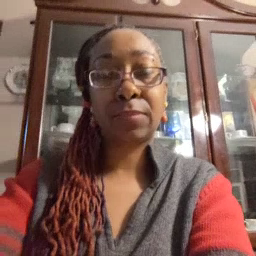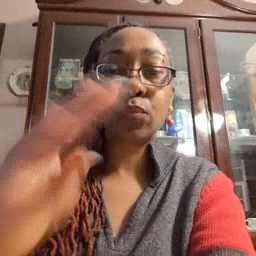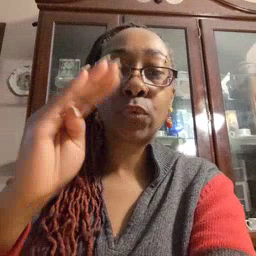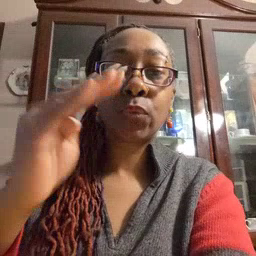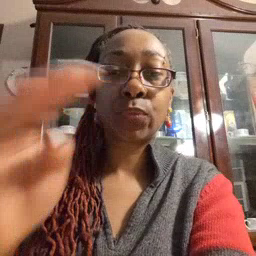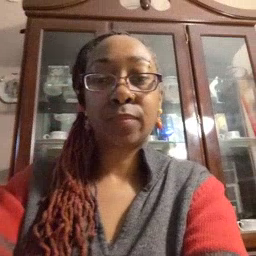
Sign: blue